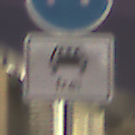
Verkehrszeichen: MehrfachbesetzePersonenkraftwagenFrei
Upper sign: Busssonderstreifen
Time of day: SunriseSunset
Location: Outdoor (Urban)
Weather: PartlyCloudy
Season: NotSpecified
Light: Artificial